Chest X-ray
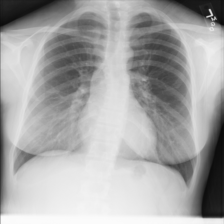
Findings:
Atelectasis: negative
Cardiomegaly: negative
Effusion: negative
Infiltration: negative
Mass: negative
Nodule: negative
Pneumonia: negative
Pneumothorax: negative
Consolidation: negative
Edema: negative
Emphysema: negative
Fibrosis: negative
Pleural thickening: negative
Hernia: negative